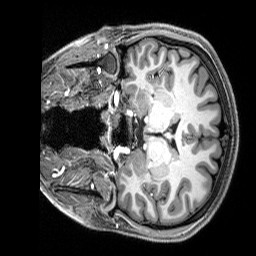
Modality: T1w
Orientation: coronal
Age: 24
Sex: female
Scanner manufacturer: siemens
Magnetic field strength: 3 T
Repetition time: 2.8 s
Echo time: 0.00212 s